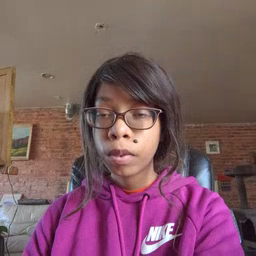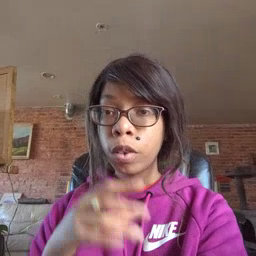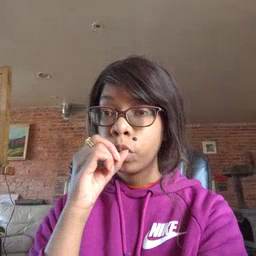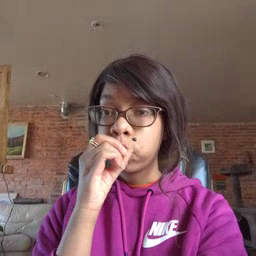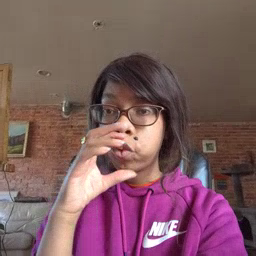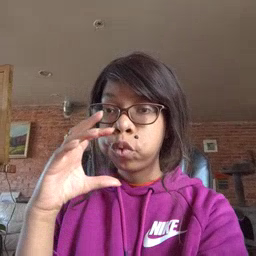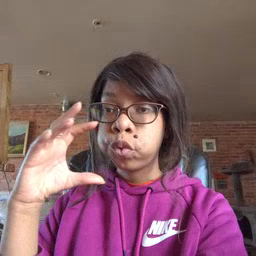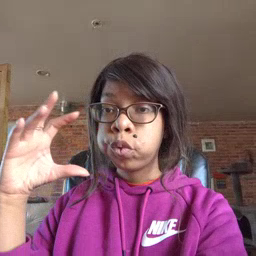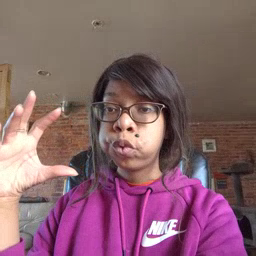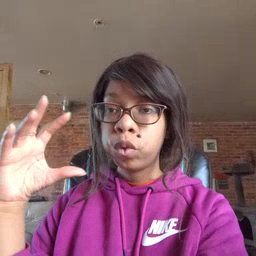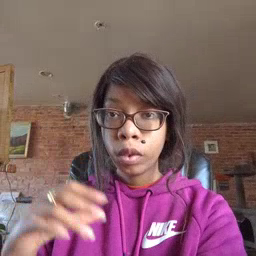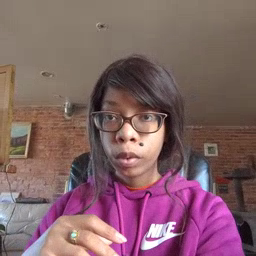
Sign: balloon